Question: I have made an Android application using Native Android platform. One of its feature is to Share post made by different Pages. I am sharing those post's data through my Android without any user interaction or any other type of dialog. I am using Facebook's graph API for that. Flow is simple, when a user clicks my button, post gets directly shared on FB. Everything works fine. Please suggest me an appropriate suggestion if that does violate. Hoping to get a quick reply to this question.

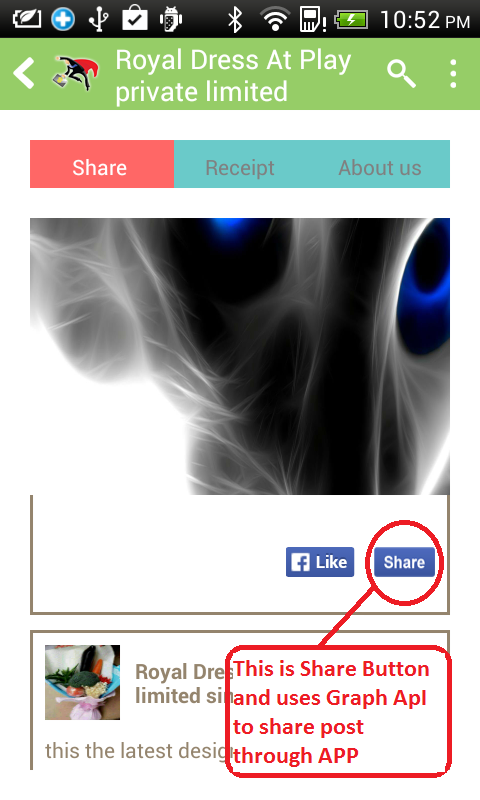
Answer: Since you are displaying a button explicitly, it doesn't matter that you are using Graph API (not the dialog to share). Its perfectly fine for the facebook, since people know what they are going to share.
But make sure the content is clean else if you get spams from your users. :)